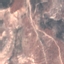
Label: HerbaceousVegetation